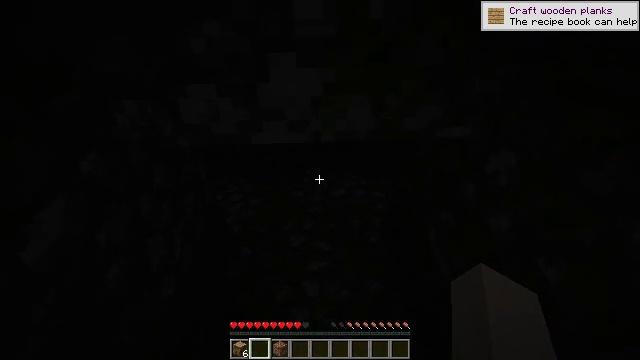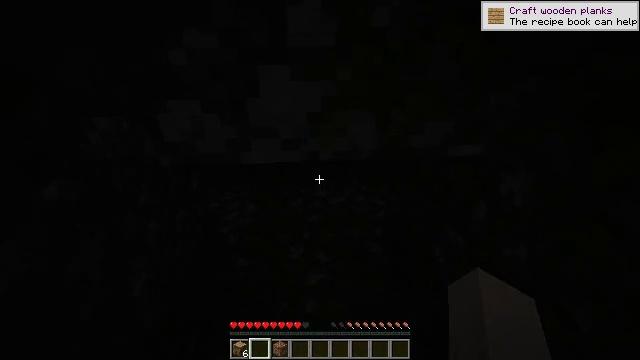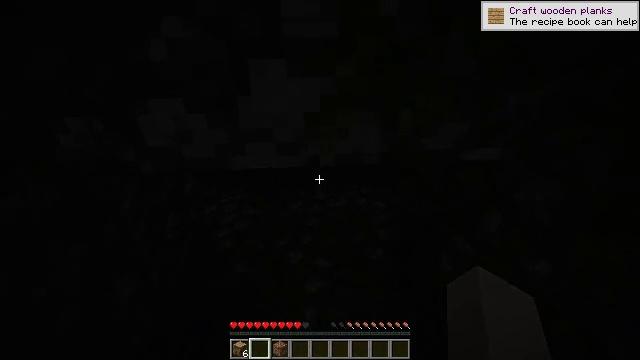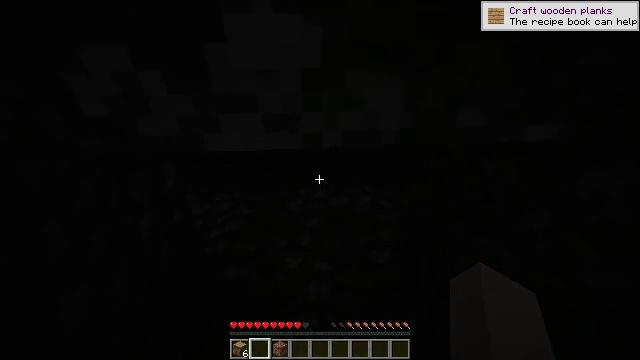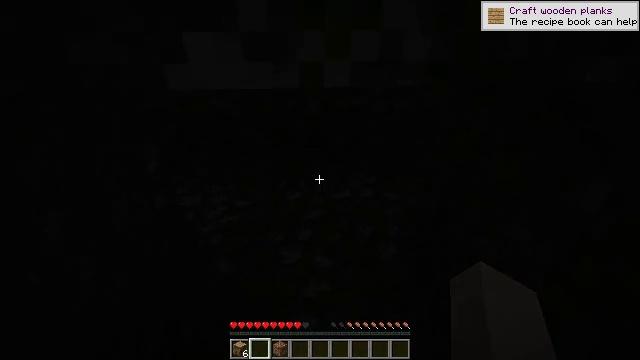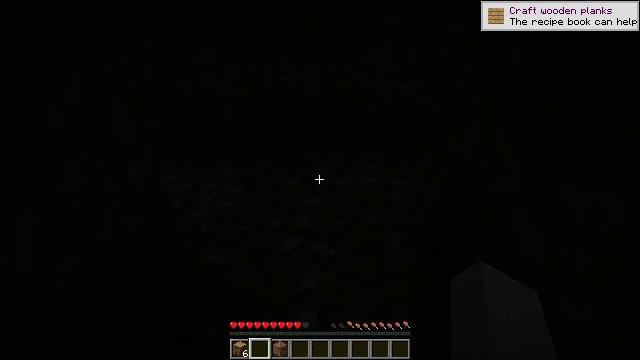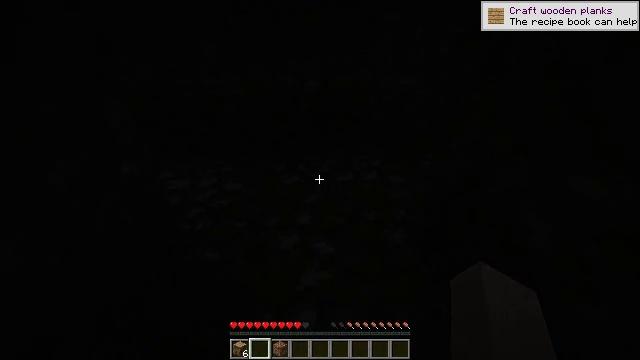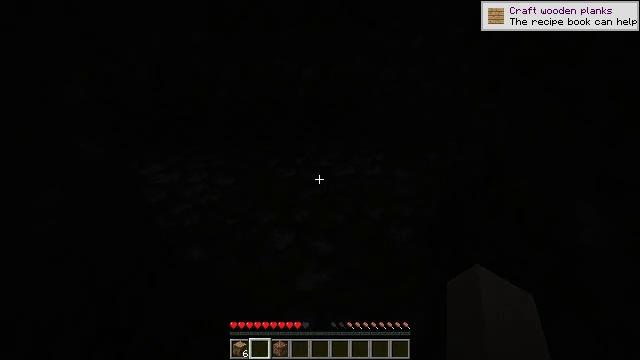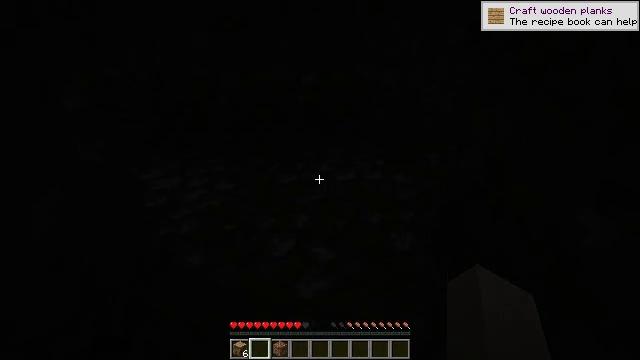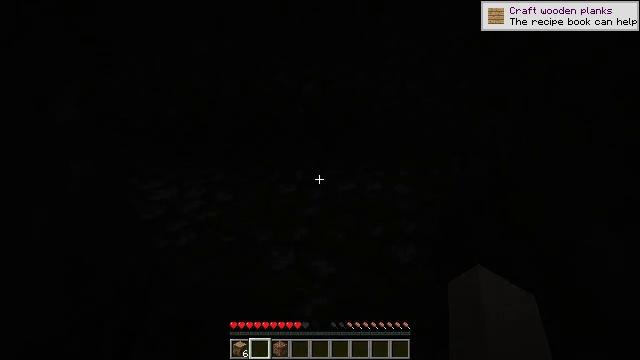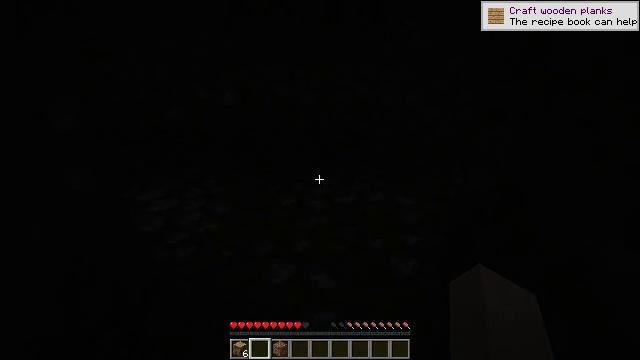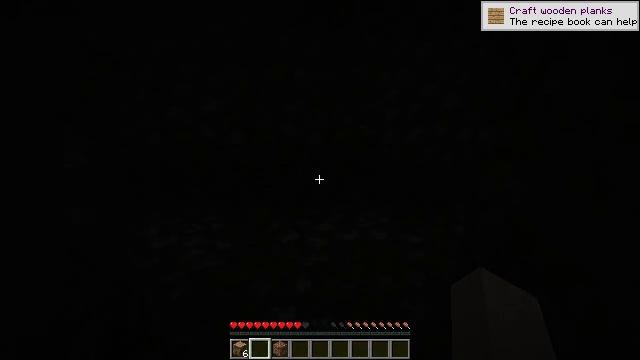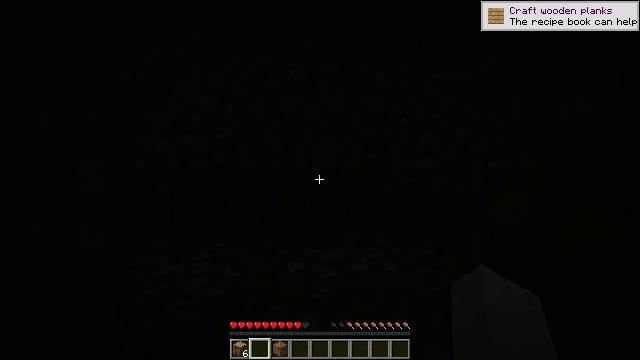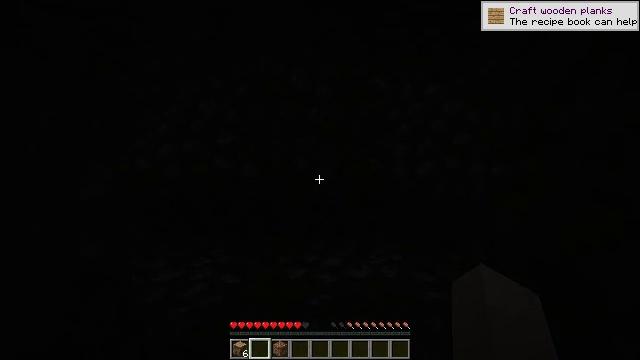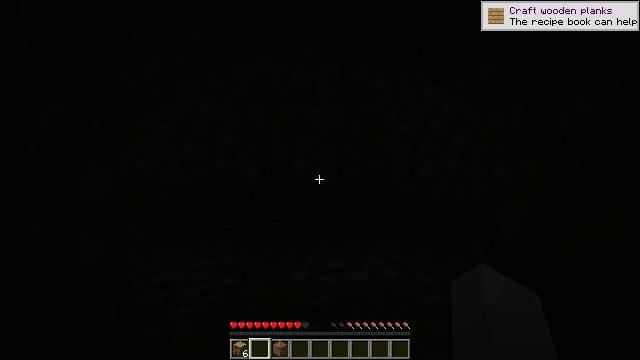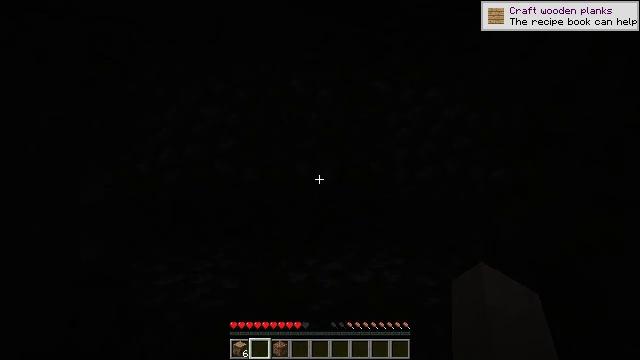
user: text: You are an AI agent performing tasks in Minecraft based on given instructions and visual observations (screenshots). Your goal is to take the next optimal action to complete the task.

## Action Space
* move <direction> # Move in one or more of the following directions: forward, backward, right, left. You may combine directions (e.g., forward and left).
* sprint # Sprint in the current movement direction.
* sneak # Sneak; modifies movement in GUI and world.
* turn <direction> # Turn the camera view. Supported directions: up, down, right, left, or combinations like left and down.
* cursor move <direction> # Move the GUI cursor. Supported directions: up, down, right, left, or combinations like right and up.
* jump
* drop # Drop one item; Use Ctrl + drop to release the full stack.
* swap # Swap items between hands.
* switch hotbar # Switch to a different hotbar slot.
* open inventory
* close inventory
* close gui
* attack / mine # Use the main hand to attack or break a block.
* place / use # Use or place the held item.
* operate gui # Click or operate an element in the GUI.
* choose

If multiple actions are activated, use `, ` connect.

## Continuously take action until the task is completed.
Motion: motion action
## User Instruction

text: Remove the tripwire from its position.
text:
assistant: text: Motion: move forward
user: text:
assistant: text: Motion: move forward
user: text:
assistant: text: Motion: move forward
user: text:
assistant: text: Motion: no_op
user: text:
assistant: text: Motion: no_op
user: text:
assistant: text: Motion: no_op
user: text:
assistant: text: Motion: no_op
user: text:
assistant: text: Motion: turn up
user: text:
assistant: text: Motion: turn up
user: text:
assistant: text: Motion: turn up
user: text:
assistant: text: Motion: turn up
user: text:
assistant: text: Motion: turn left and up
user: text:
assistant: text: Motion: turn up
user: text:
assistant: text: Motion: no_op
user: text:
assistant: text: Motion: no_op
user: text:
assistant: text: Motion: no_op
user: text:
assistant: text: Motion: no_op
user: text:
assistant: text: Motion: turn left
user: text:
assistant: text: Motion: turn left and down
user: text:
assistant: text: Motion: move forward, turn left and down
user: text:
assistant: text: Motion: move forward and move right, turn left and down
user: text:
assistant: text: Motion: move forward and move right, turn left and down
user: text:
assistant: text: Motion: move forward and move right, turn left and down
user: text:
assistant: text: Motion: move forward and move right, turn left
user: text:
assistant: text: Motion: move forward and move right, turn left
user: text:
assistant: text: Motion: move forward and move right, turn left
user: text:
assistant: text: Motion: move forward and move right, turn left
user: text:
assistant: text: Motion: move forward and move right, turn left and up
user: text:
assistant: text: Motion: move right, turn left and up
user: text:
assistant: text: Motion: move right, turn left and up